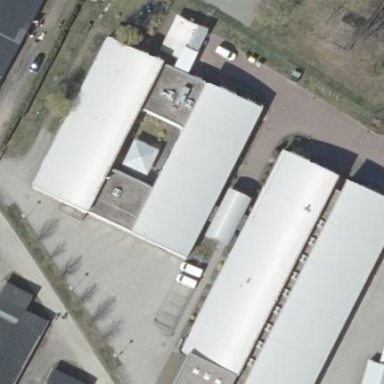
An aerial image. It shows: Industrial building.